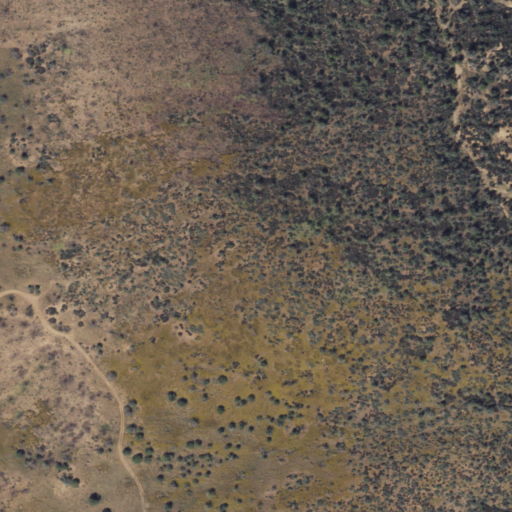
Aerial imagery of plain(s) in Arizona named Edwards Park containing grassland, shrub, and evergreen forest